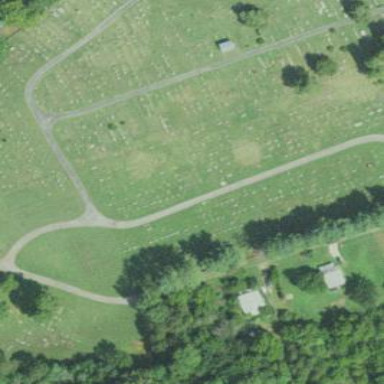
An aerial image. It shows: Cemetery or graveyard.